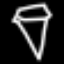
Label: diamond